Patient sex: F
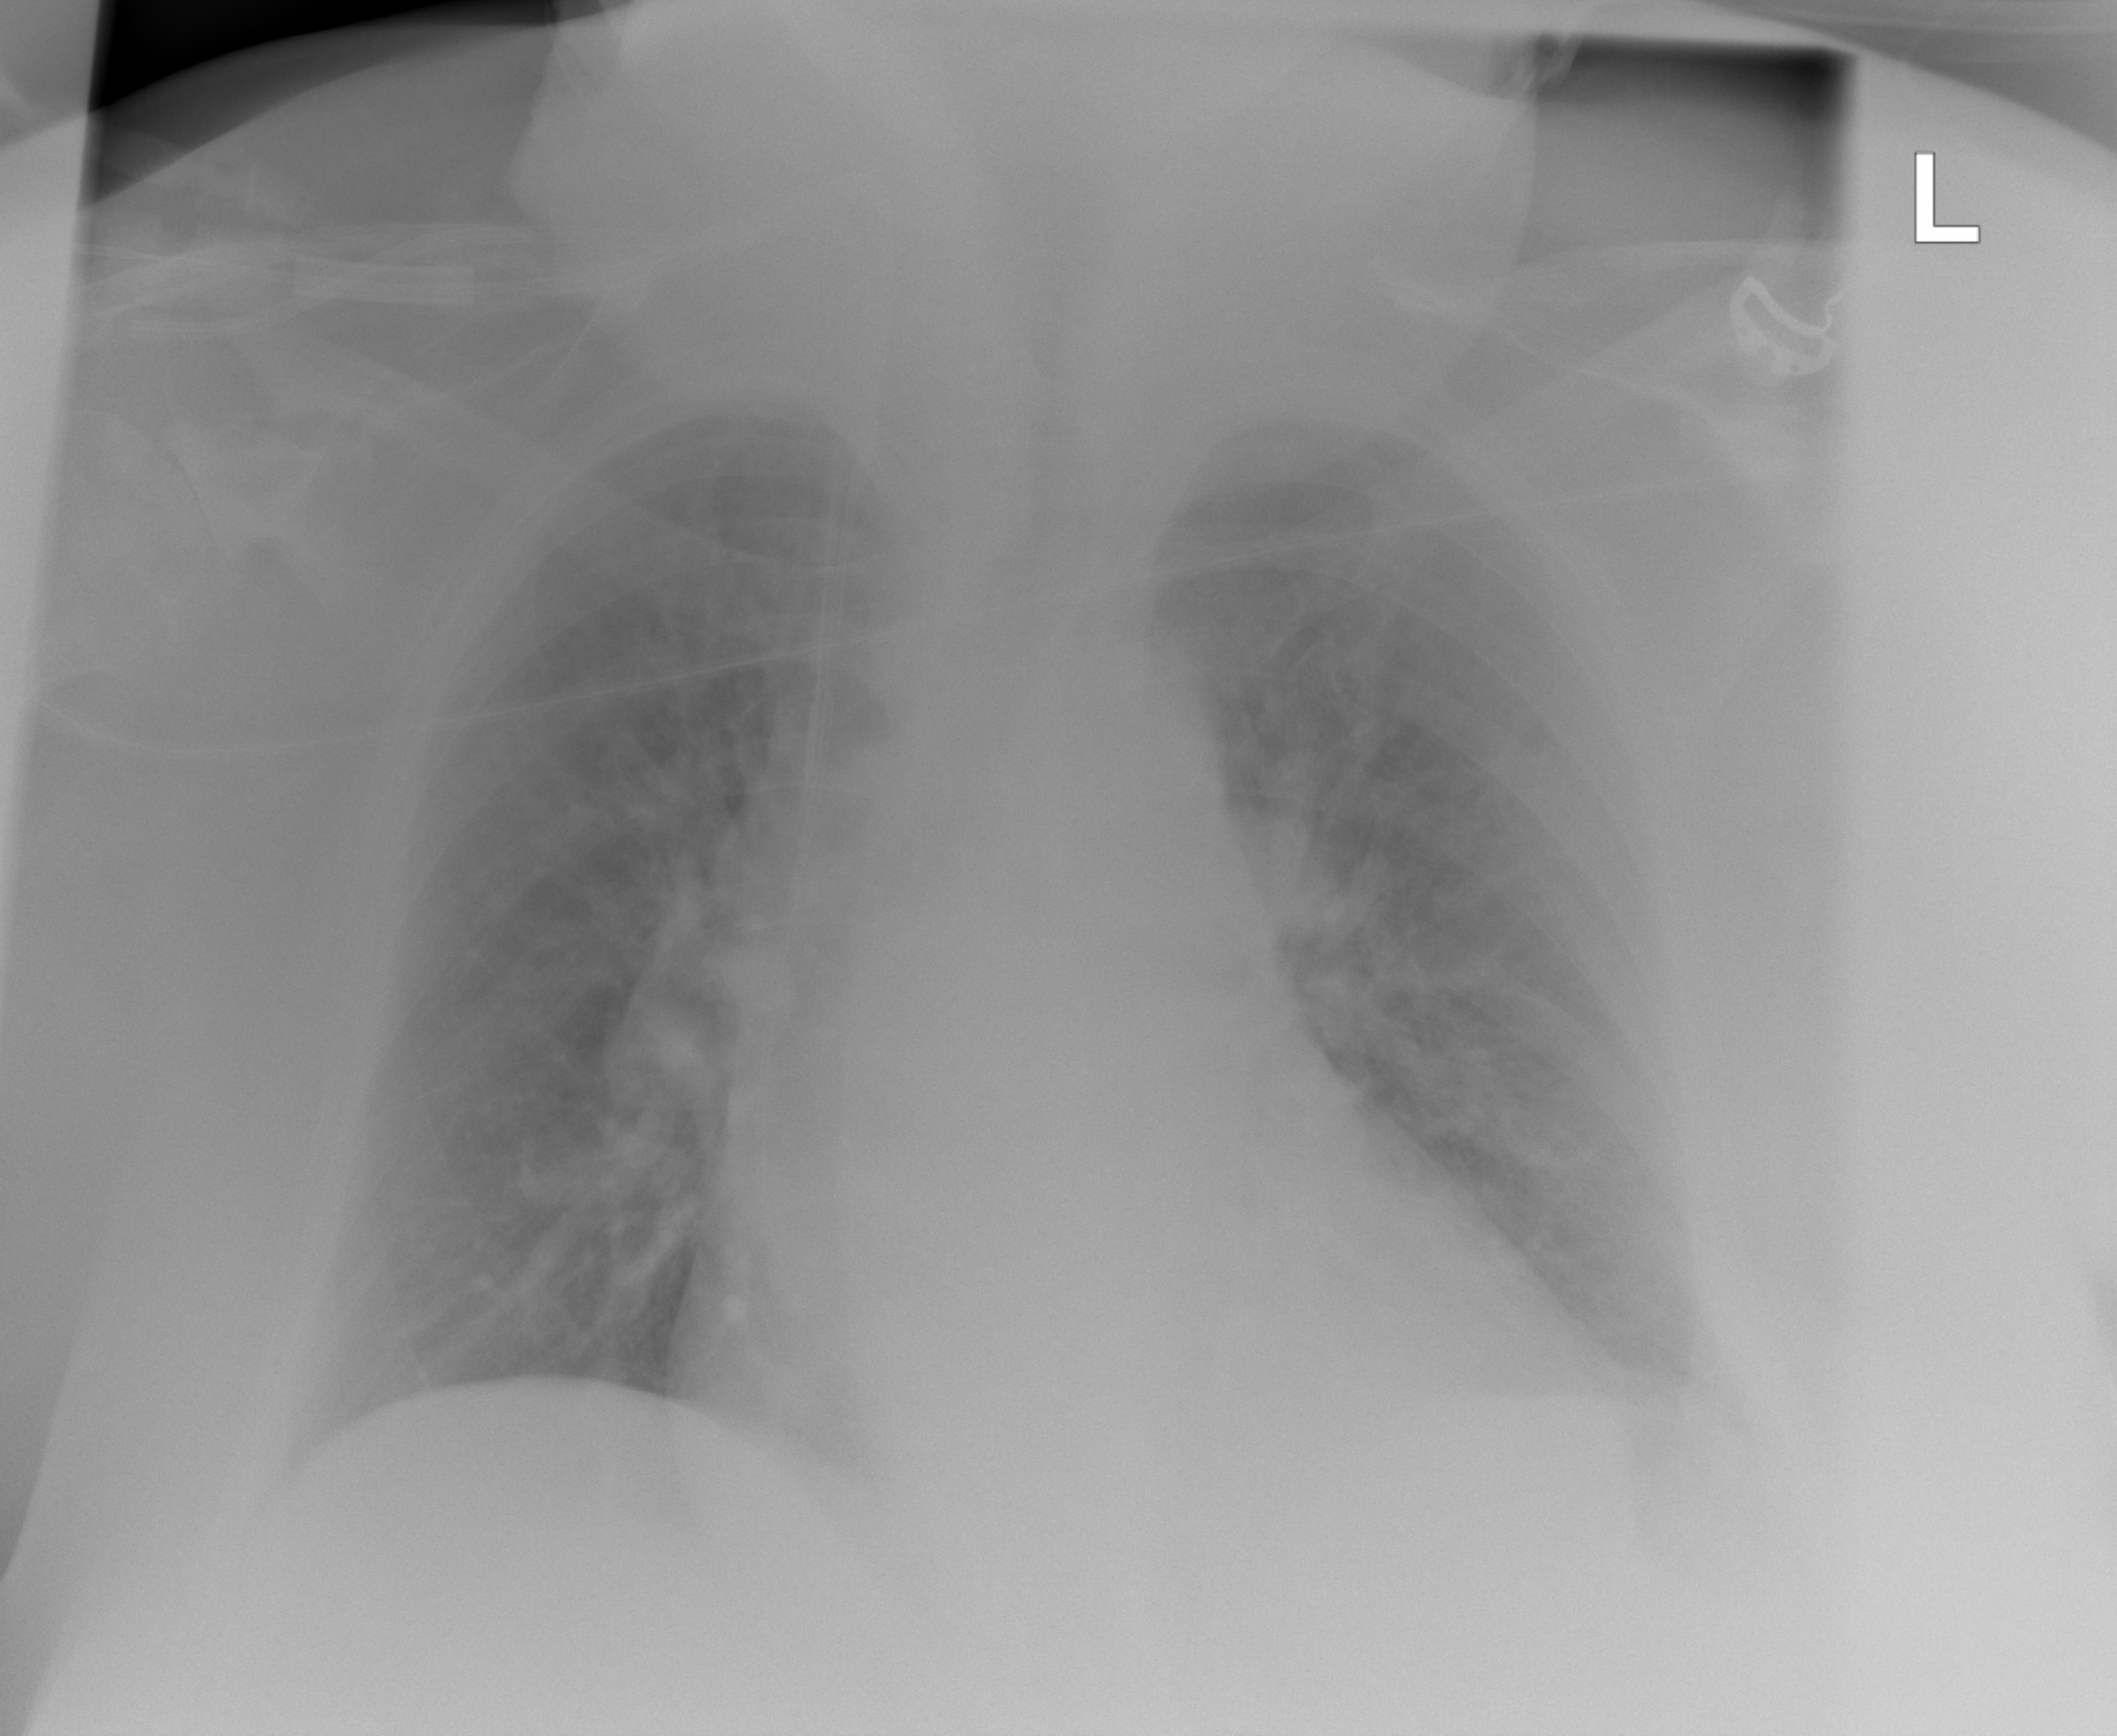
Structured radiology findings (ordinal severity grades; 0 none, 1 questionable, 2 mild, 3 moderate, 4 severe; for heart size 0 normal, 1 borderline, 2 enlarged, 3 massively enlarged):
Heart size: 2
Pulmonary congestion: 2
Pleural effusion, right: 0
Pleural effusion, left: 2
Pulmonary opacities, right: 2
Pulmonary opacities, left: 2
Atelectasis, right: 2
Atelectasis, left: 2